Question: I'm trying to create something close to this using Google Chart API:

So far, I've got this:
'''
<img src="//chart.googleapis.com/chart?
chbh=a
&chs=461x337
&cht=bvg
&chco=323232,7bc247&c
&chd=e:zM,Mz" width="461" height="337" alt="" />
'''
Which generates this
<URL>
Which is almost there, but I can't figure out how / if I can add a label underneath the bars?
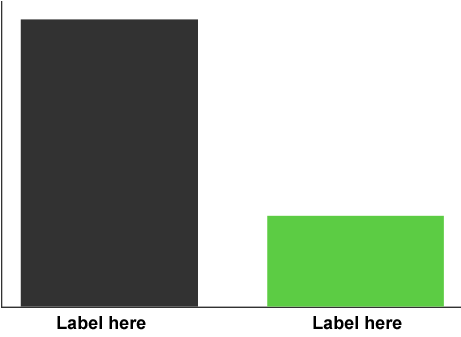
Answer: If you want to get labels like that, you have to make a few changes. Set the following chart parameters:
'''
cht=bvs // create a stacked chart
chd=zM__,__Mz // insert null values for the opposite data points
chxt=x // create an x-axis
hxl=0:|Label+1|Label+2 // set the labels on the x-axis ("+" translates to a space)
'''
see example: <URL>